Question: Is there a way In a VSpackage to issue a clean on the project from code, to issue a rebuild or a build. So basically is there a way in code to call the commands that appears in the context menu when you left click on a project? (though my current context may not be in solution explorer I may be on the editor window, so calling 'ExecuteCommand' wont work for commands that are only available when I am in the solution explorer)

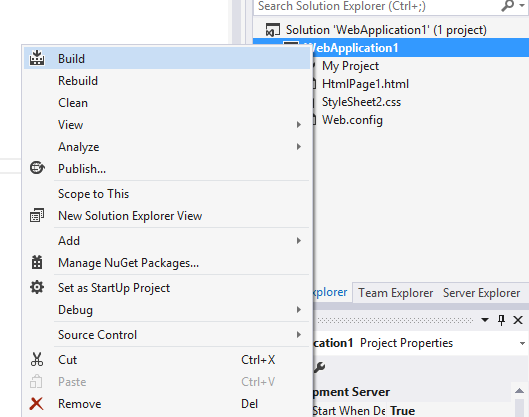
Answer: The <URL>-interface offers various methods that allow performing actions on the solution, e.g. building the solution or a project and cleaning the solution.
You start at the DTE-object and access the SolutionBuild like this:
'''
// Builds the solution and waits for the build to finish
DTE.Solution.SolutionBuild.Build(true);
// Show result of build
MessageBox.Show(string.Format("{0} projects failed to build.",
DTE.Solution.SolutionBuild.LastBuildInfo));
'''